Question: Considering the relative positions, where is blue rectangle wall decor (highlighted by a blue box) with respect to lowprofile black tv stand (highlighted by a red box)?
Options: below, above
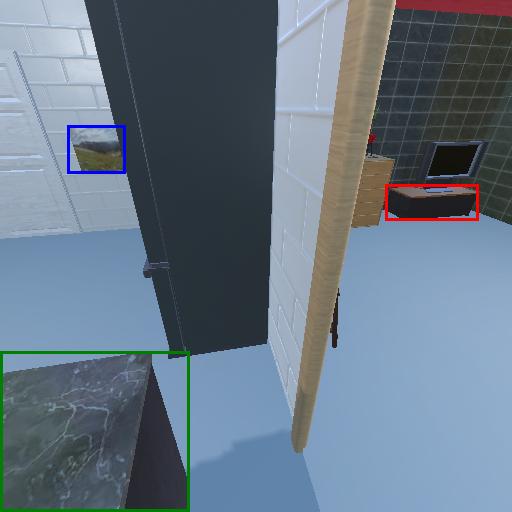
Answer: below